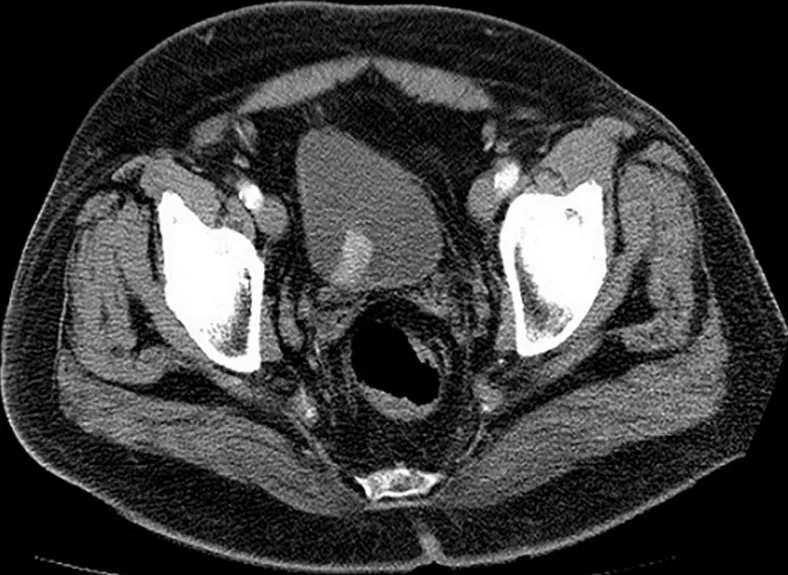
CT scan showing bladder lesion.
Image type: radiology (ct)